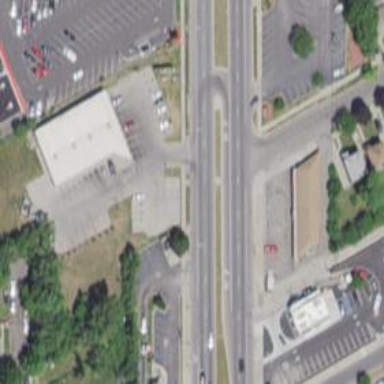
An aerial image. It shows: Footway located on traffic island.